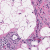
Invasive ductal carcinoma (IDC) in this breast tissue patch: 0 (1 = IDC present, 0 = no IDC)